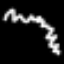
Label: squiggle